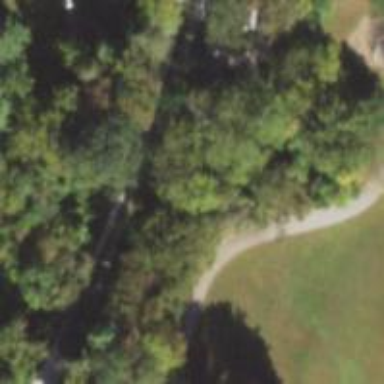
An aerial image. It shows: Culvert tunnel.